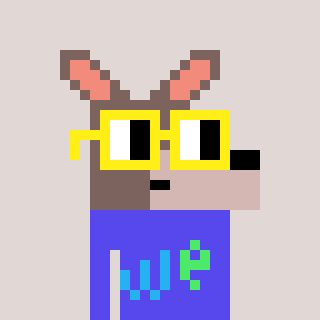
a pixel art character with square yellow glasses, a kangaroo-shaped head and a computerblue-colored body on a warm background